Modality: CBCT
Slice 10 of 74
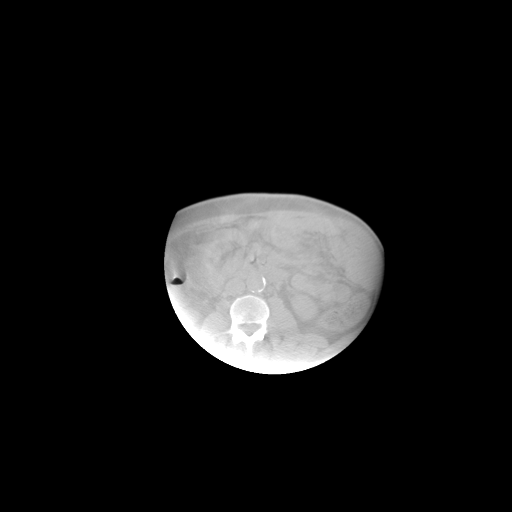